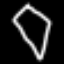
Label: diamond